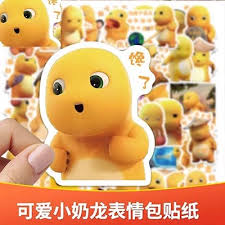
Label: nailong